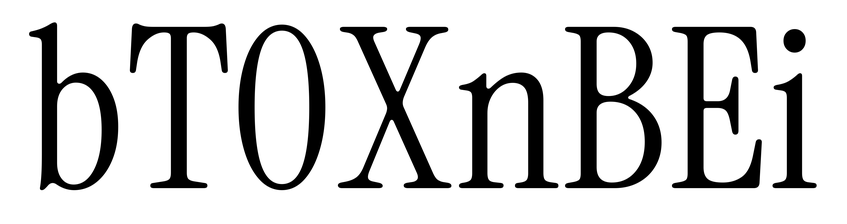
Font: InstrumentSerif-Regular